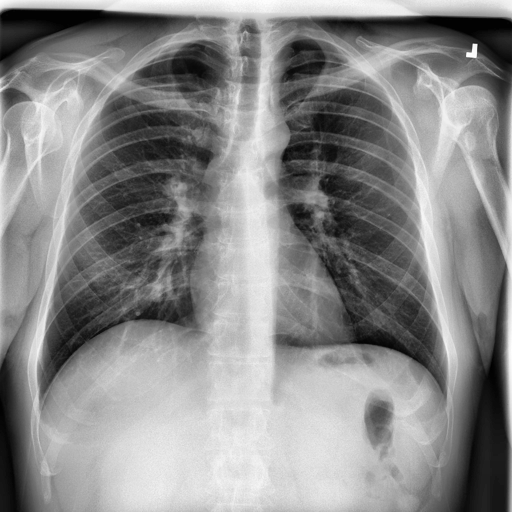
Finding: NORMAL